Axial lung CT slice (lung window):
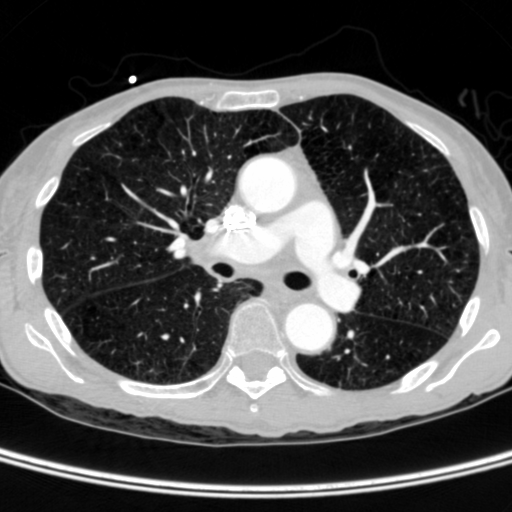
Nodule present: no